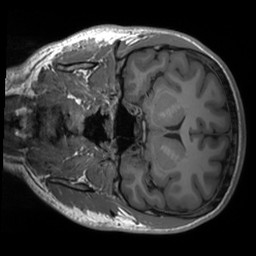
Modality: T1w
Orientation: coronal
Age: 22
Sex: female
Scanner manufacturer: siemens
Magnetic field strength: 3 T
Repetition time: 1.8 s
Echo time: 0.00241 s